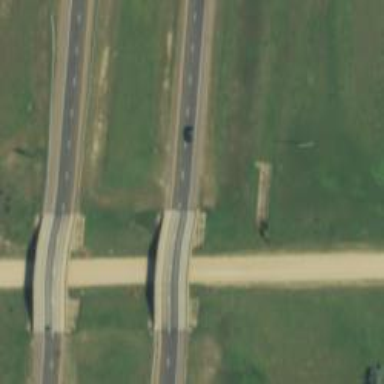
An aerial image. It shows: Bridge over motorway expressway.